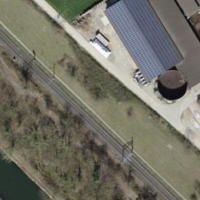
EUNIS habitat code: 55
Species observed at this site:
Chorthippus brunneus
Chorthippus biguttulus